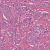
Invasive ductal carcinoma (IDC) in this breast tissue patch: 1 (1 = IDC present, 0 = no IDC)